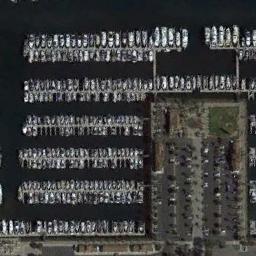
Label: harbor